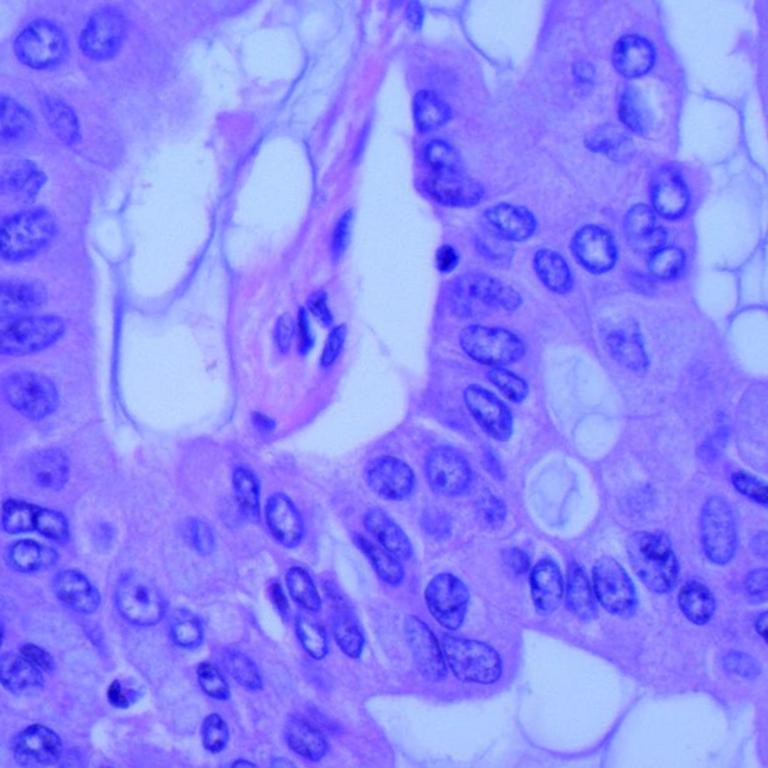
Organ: lung
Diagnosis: adenocarcinomas